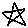
Label: star